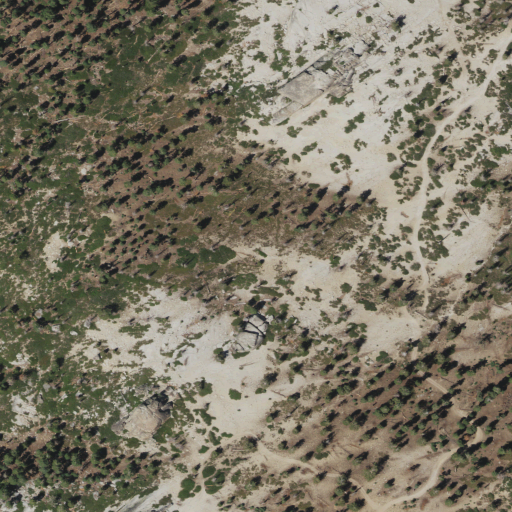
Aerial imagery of ridge(s) in California named Chiquito Ridge containing grassland, shrub, evergreen forest, and open development